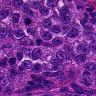
Metastatic tissue present: yes